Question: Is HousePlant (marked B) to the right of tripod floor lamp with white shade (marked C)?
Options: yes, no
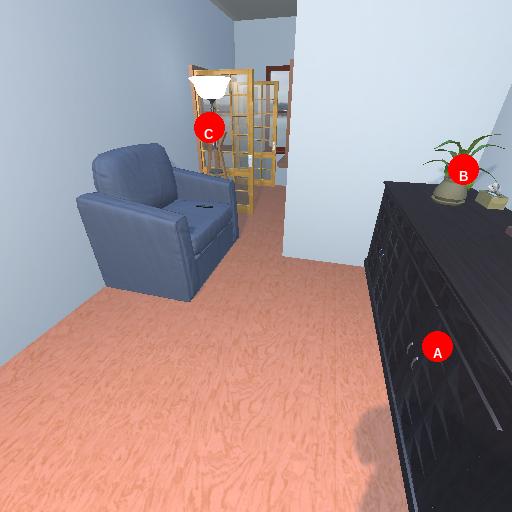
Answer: yes